Question: I have implemented the swipe to delete method and everything works perfectly. What do I need to do in order to have the row of delete buttons on the left side of the cell?

Any help would be greatly appreciated.
Thanks in advance!
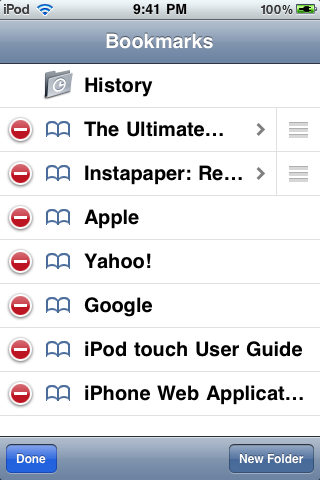
Answer: Set the 'editing' property of the table view to YES.